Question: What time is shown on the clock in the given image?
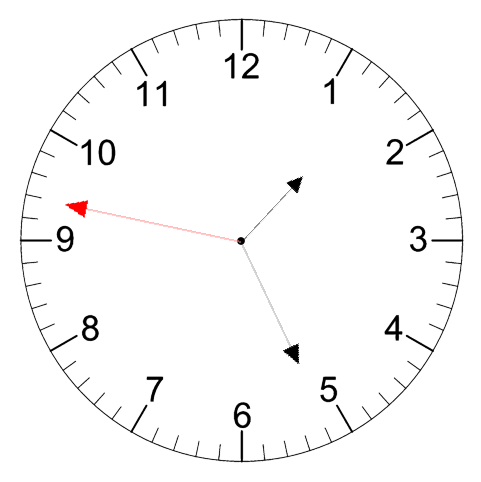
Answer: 01:25:47